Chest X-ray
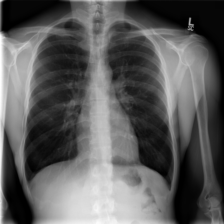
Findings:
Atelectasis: negative
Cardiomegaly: negative
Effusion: negative
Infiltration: negative
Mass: negative
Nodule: negative
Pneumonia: negative
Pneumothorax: negative
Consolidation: negative
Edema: negative
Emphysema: negative
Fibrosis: negative
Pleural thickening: negative
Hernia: negative